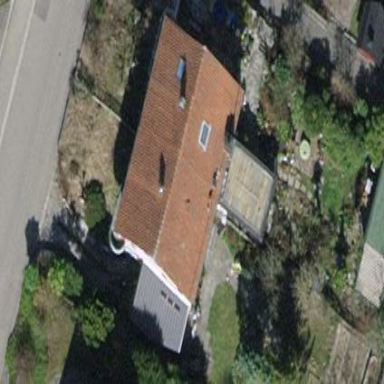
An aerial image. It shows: Building with tile roof.